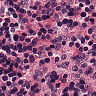
Metastatic tissue present: no